Question: '''
public string getTime()
{
StringBuilder RetString = new StringBuilder();
RetString.Append(Hours.ToString().PadLeft(2, '0') + "-" + Min.ToString().PadLeft(2, '0') + "-" + AMPM.PadLeft(2, '0'));
return RetString.ToString();
}
'''
I'm attempting to return a time (in string format) back to a form string variable using this. I have the user setup to enter a time and the time is stored in this class, and all im doing now is bringing that data to the form im working in. I've verified that the data is going into the class and being stored in the variables.
The error i get is :

Not really sure what the problem is.
I have the variables declared of course
'''
private int Hours;
private int Min;
private string AMPM;
'''
I have get sets setup:
'''
public int _hours
{
get
{
return Hours;
}
set
{
if (value <= 12 && value >= 1)
{
Hours = value;
}
else
Hours = 0;
}
}
public int _min
{
get
{
return Min;
}
set
{
if (value <= 59 && value >= 1)
{
Min = value;
}
else
Min = 0;
}
}
public string ampm
{
get
{
return AMPM;
}
set
{
if (AMPM == "AM" || AMPM == "PM")
{
AMPM = value;
}
else
AMPM = "";
}
}
'''
and my call to the class:
'''
string timefromclass;
timefromclass = timec.getTime();
'''
The only thing that I think it could be would be my call to the class where i store the time is
'''
C_Time time = new C_Time();
'''
but in the other form i setup another one as well.
'''
C_Time timec = new C_Time();
'''
Possibly i'm trying to retrieve the time from an empty instance?
EDIT:
'''
public void setTime(int hours, int min, string aMPM)
{
Hours = hours;
Min = min;
AMPM = aMPM;
'''
That's really the only place I assigned that variable anything.
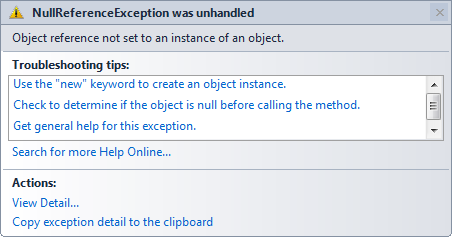
Answer: From you code, I assume your 'AMPM' field is 'null'.
You do not seem to instantiate it anywhere apart from the setter, which you are calling in your code.
Initializing it should solve the issue:
'''
private string AMPM = string.Empty;
'''